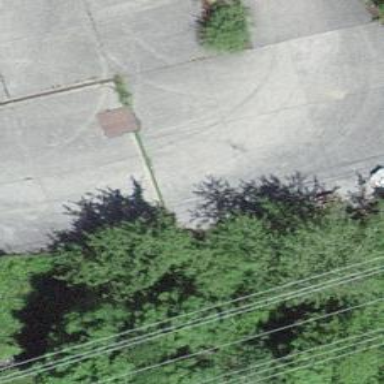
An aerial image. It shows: Driveway.